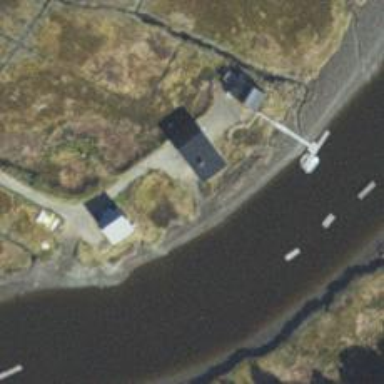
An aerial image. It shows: Slipway on leisure land.